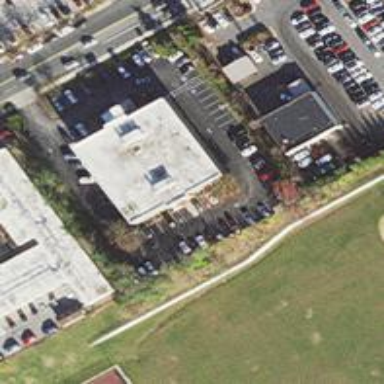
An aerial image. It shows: Building.